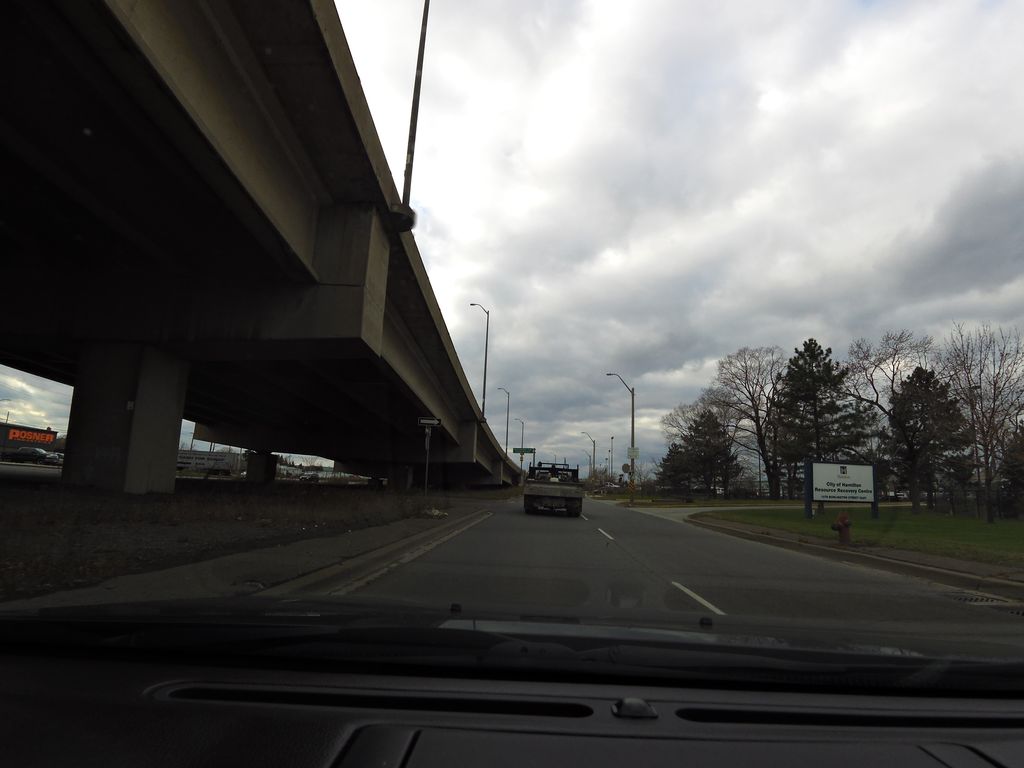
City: hamilton